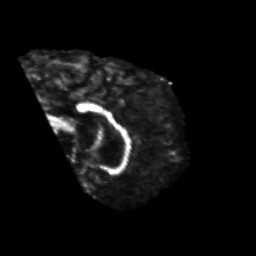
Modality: FA
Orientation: sagittal
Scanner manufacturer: siemens
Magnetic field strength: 3 T
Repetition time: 6.8 s
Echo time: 0.093 s